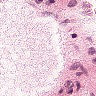
Metastatic tissue present: no